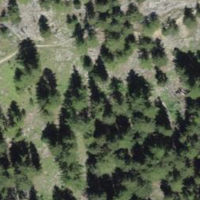
EUNIS habitat code: 43
Species observed at this site:
Saponaria ocymoides
Ajuga pyramidalis
Psophus stridulus